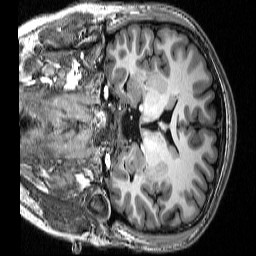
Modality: T1w
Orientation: coronal
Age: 23
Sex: male
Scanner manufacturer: siemens
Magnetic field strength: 3 T
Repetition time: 2.53 s
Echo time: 0.00339 s